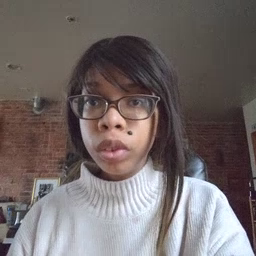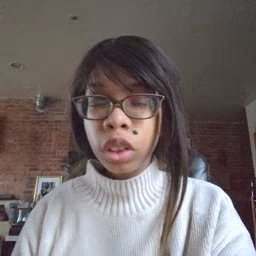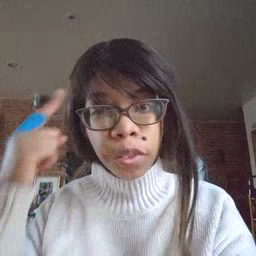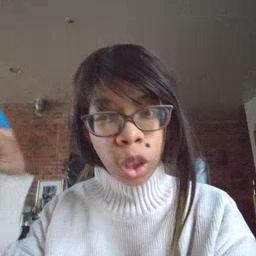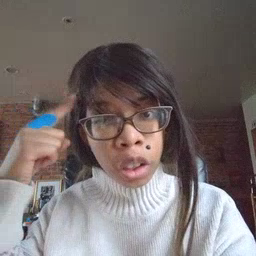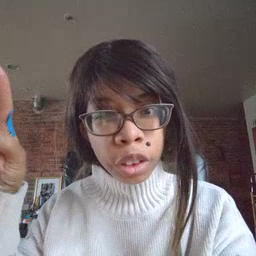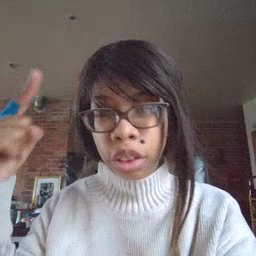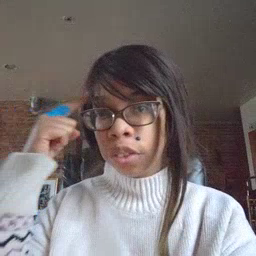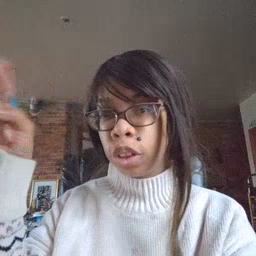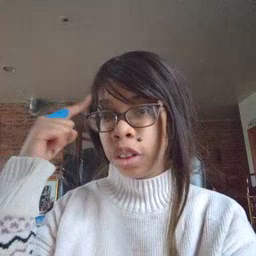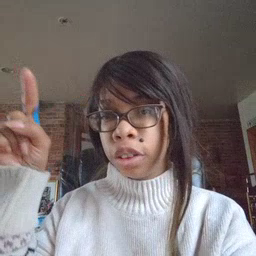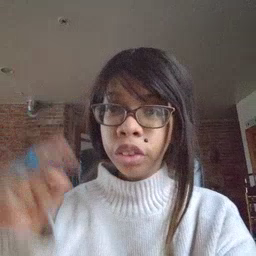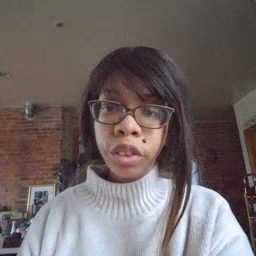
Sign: for